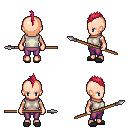
a pixel art fantasy rpg character, female body template, human, light skin, white sleeveless shirt, magenta pants, ruby red mohawk hairstyle, gray slippers, spear, four views (front, back, left, right), 2x2 character sprite sheet, small pixel art, hard edges, no anti-aliasing